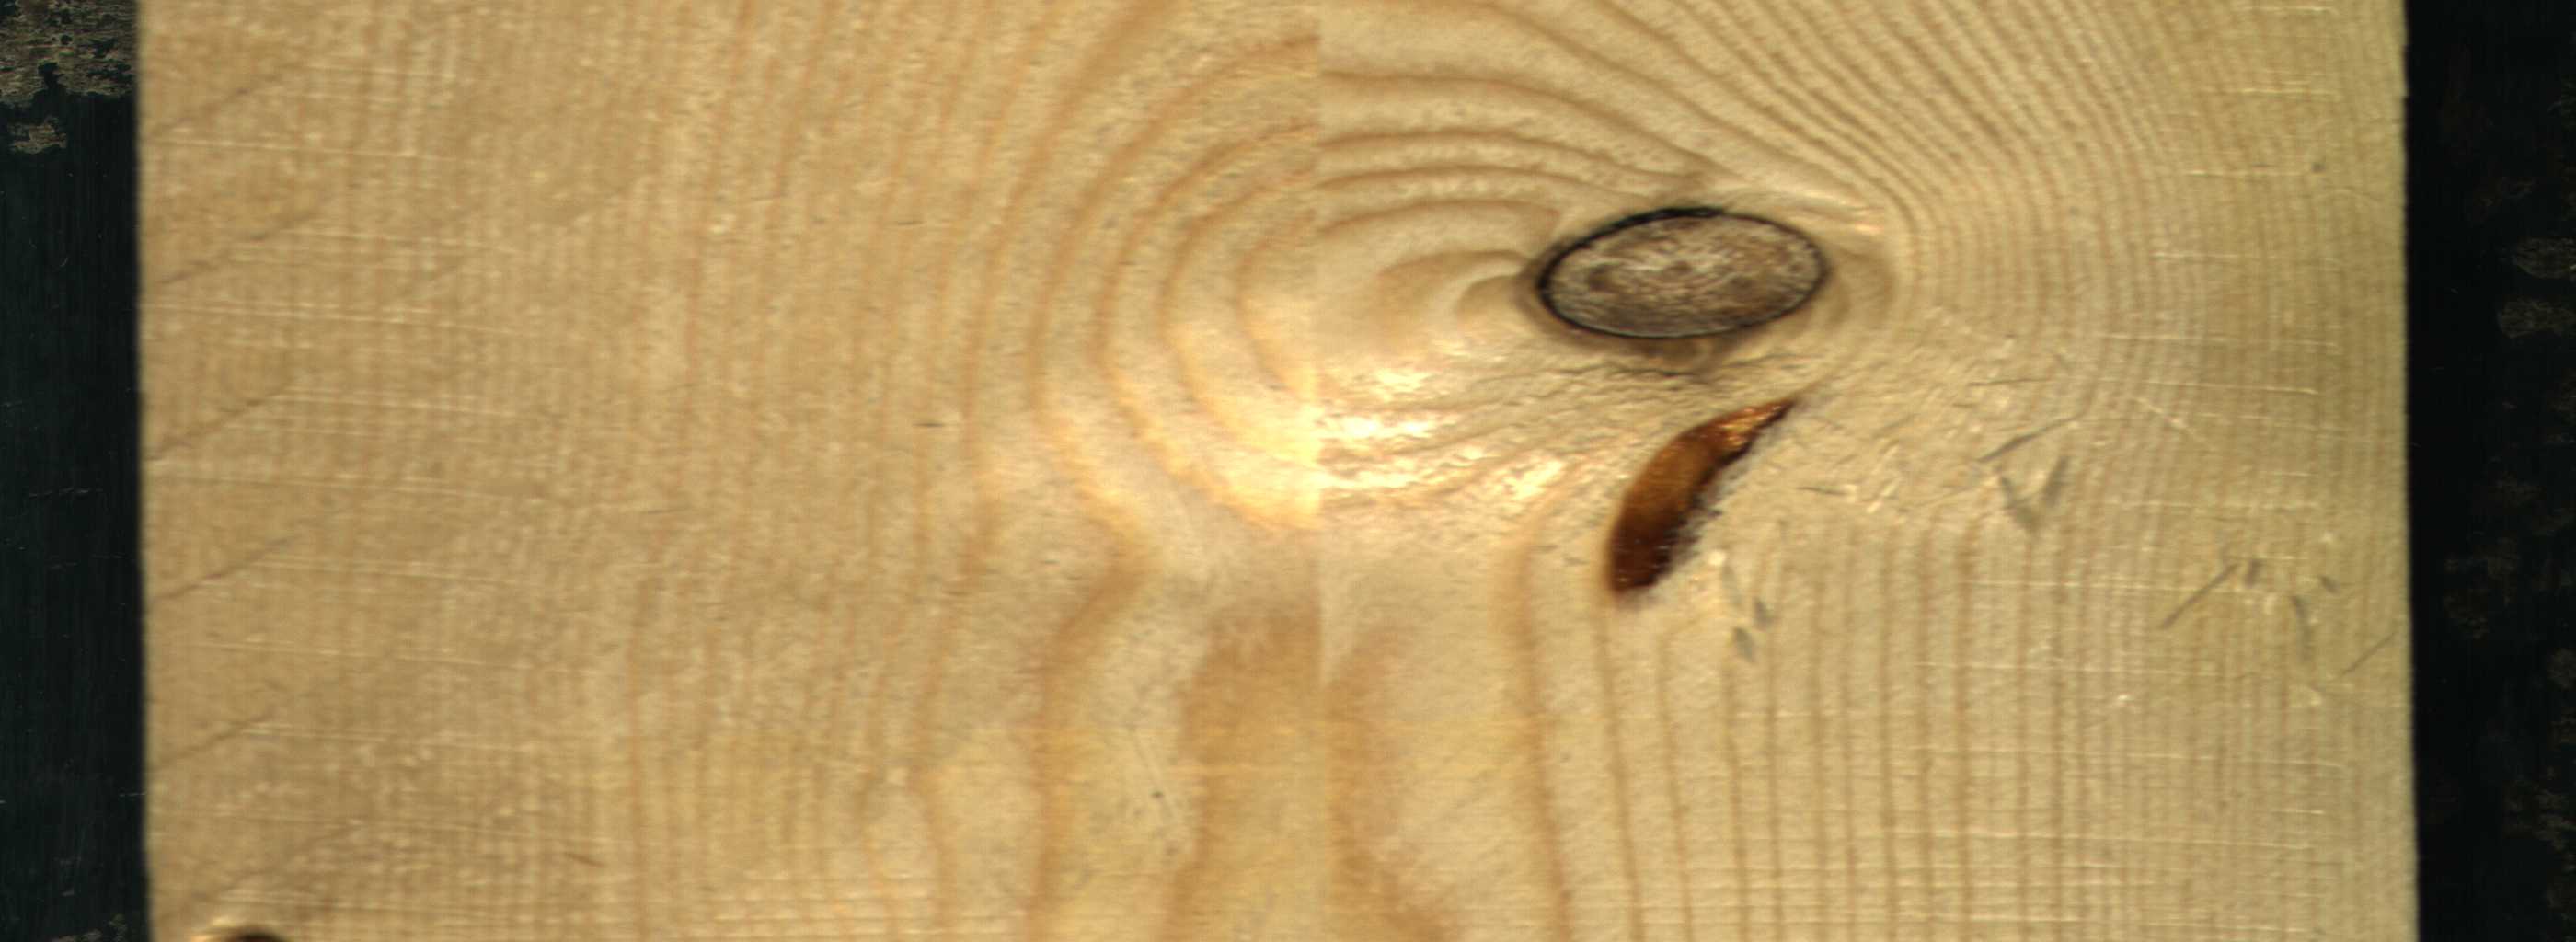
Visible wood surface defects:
resin
Dead_Knot
Dead_Knot